Question: I'm facing an issue regarding the position of the button in 'sencha touch2'. Here, the Load More button is added using plugin and from the 'Ext.plugins.Listpaging' docs it states:
> Adds a Load More button at the of the list. When the user
presses this button, the next page of data will be loaded into the
store and appended to the List.
But, here, the list item with load more button appears at the top of the list, not to the bottom.
See my code here:
'''
Ext.define('MyApp.view.MyLIst', {
extend : 'Ext.dataview.List',
xtype : 'mylist',
id : 'myList' ,
requires : [Ext.data.Store','Ext.plugin.ListPaging'],
config : {
width : '100%',
height : '100%',
loadingText : 'Loading data...',
emptyText : 'No Members',
itemTpl : '<div class="mylisttitle">{title}</div>',
store : 'mylistStore',
plugins : [
{
xclass : 'Ext.plugin.ListPaging',
autoPaging : false,
loadNextPage: function() {
console.log('Load more button clicked');
// fire event here
}
}],
masked : false,
mode : 'SINGLE',
scrollable : {
direction : 'vertical',
directionLock : true
}
}
});
'''
and see the result below:

Any idea how could I show the same button at the bottom of the list?
Thanks
: I had posted the issue in senchatouch forum to, still awaiting a solution, you can see it <URL>
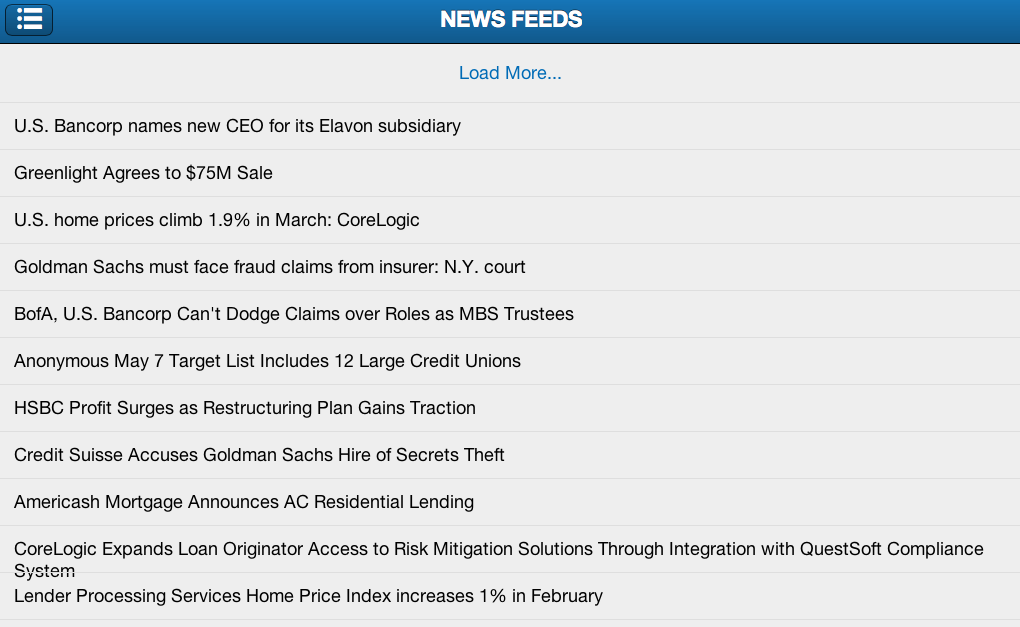
Answer: I was missing this : 'infinite: true'
Load more button now appears at the bottom .
Thanks @blessenm for the <URL>